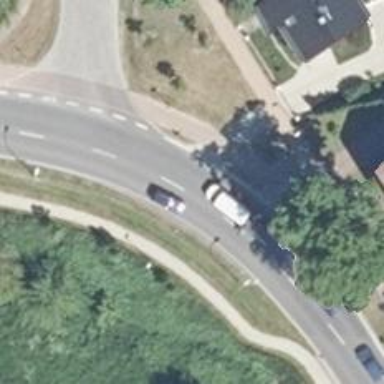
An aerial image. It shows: Secondary road with asphalt surface. There are sidewalks on both sides and cycle track on the right.